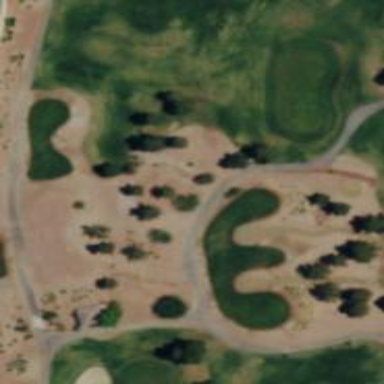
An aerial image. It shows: Golf tee.